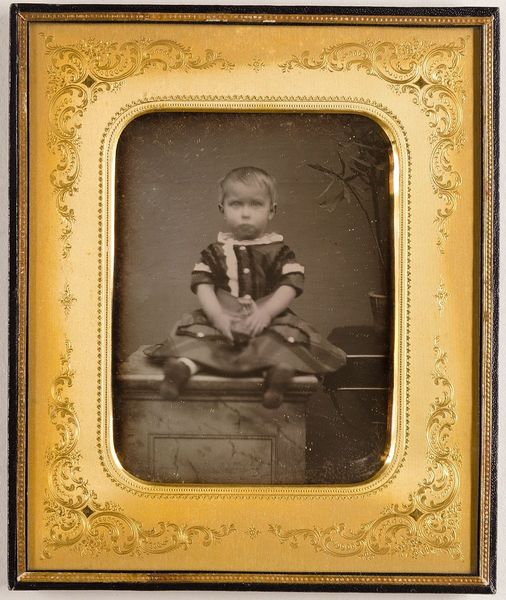
Titel: Hugo Krüß, geb. 23.02.1853
Künstler: Andres Krüß
Standort: Hamburg
Institution: Museum für Kunst und Gewerbe Hamburg
Schlagwörter: portrait, figur, baby, junge, foto, fotografie, photographie, photo, lichtbild, daguerreotypie, bildwerke, angewandte und bildende kunst, hessische systematik, porträt, säugling, porträtfotografie, porträtphotographie